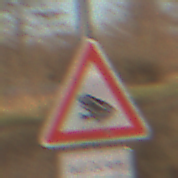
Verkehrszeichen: AmphibienwanderungRechts
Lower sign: LaengeEinerStrecke6
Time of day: SunriseSunset
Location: Outdoor (Nature)
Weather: PartlyCloudy
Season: NotSpecified
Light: Natural